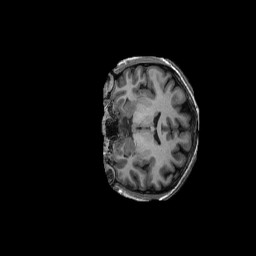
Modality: T1w
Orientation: coronal
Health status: ill
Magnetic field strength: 3 T